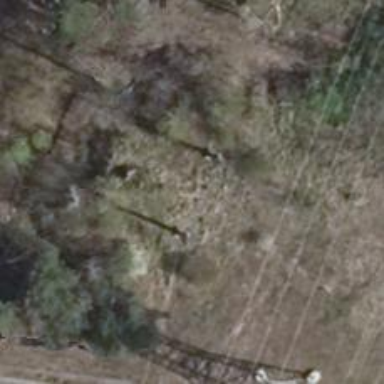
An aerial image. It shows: Three cables of power line.